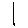
Label: line